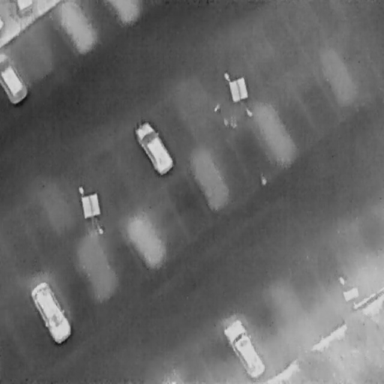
There are four Cars in the infrared image.